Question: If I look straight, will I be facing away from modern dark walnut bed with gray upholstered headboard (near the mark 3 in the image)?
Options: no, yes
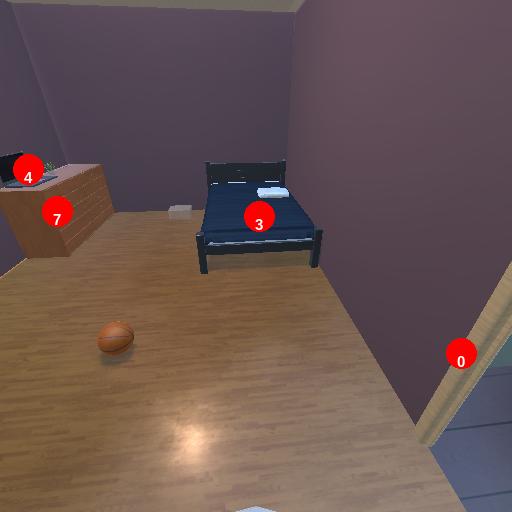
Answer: no